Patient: sex M, age 60
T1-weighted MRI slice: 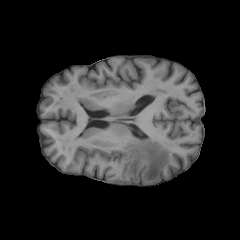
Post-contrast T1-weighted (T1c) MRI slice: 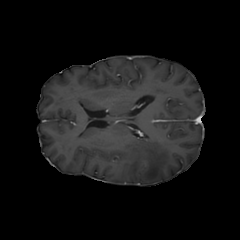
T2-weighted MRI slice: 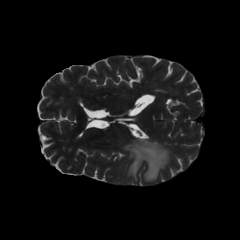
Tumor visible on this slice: yes
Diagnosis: Glioblastoma, IDH-wildtype
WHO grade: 4